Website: home-depot
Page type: review-order
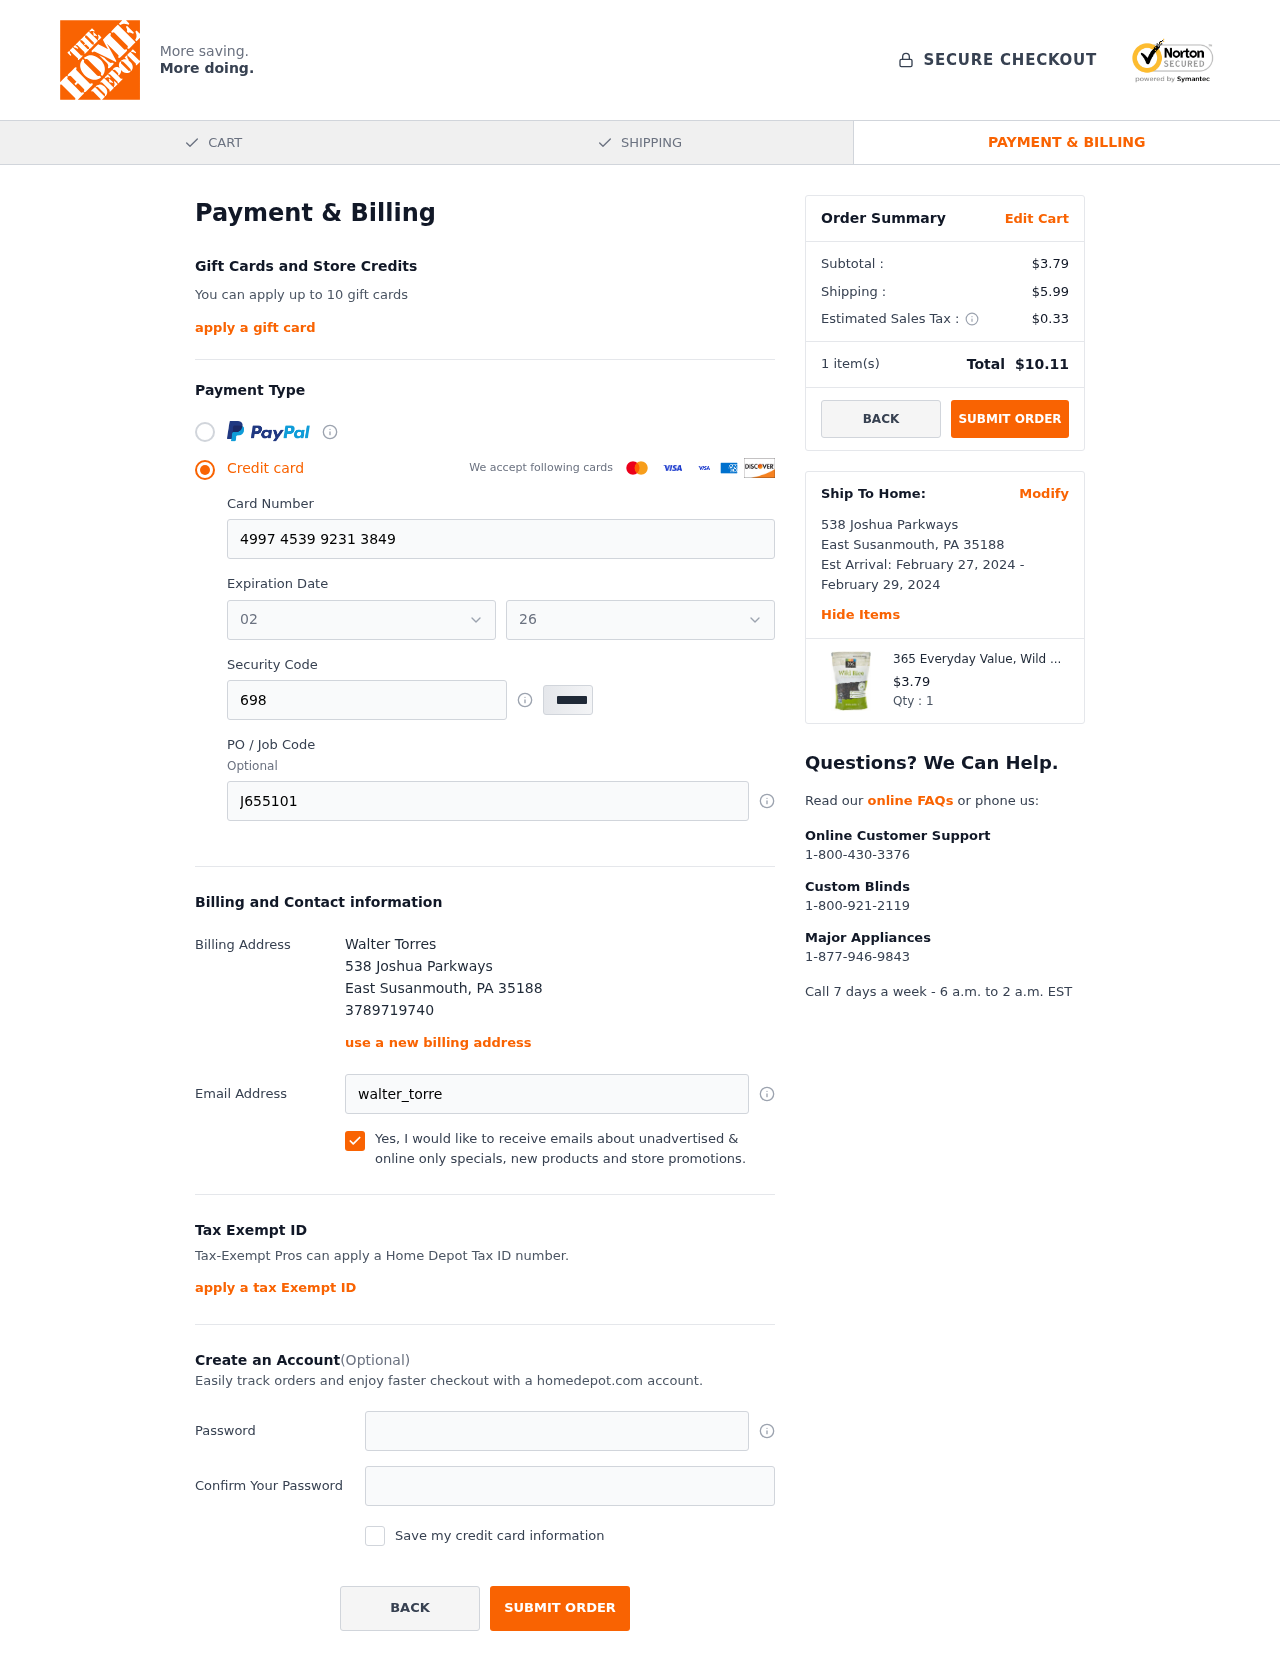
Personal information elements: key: PII_CARD_EXPIRY_MONTH
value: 02
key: PII_CARD_EXPIRY_YEAR
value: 26
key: PII_CITY
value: East Susanmouth
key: PII_FULLNAME
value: Walter Torres
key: PII_PHONE
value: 3789719740
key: PII_POSTCODE
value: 35188
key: PII_STATE_ABBR
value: PA
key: PII_STREET
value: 538 Joshua Parkways
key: PII_CARD_NUMBER
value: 4997 4539 9231 3849
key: PII_CARD_CVV
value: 698
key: PII_JOB_CODE
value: J655101
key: PII_EMAIL
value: walter_torres@yahoo.com
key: PII_POSTCODE_FULL
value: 35188
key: PII_POSTCODE_NUMERIC
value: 35188
Product elements: key: PRODUCT1_NAME
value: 365 Everyday Value, Wild Rice, 14 oz
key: PRODUCT1_PRICE
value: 3.79
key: PRODUCT1_QUANTITY
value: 1
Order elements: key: ORDER_SUBTOTAL
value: $3.79
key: ORDER_SHIPPING_COST
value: $5.99
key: ORDER_TAX
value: $0.33
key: ORDER_NUM_ITEMS
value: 1
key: ORDER_TOTAL
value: $10.11
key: ORDER_SHIPPING_DATE
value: February 27, 2024
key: ORDER_DELIVERY_DATE
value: February 29, 2024